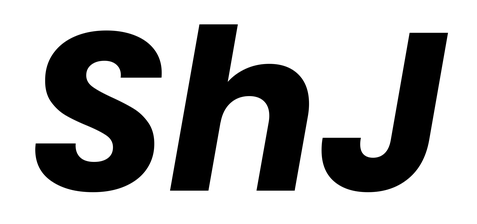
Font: Poppins-BoldItalic